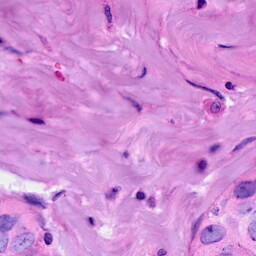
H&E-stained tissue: Breast